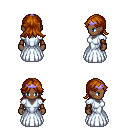
a pixel art fantasy rpg character, female body template, human, dark skin, underdress, red pants, brunette loose hair, purple tiara, leather bracers, four views (front, back, left, right), 2x2 character sprite sheet, small pixel art, hard edges, no anti-aliasing